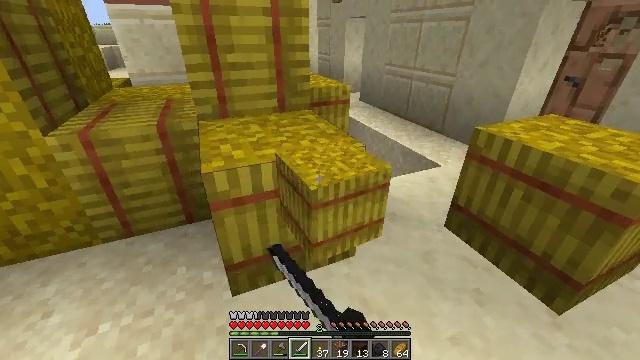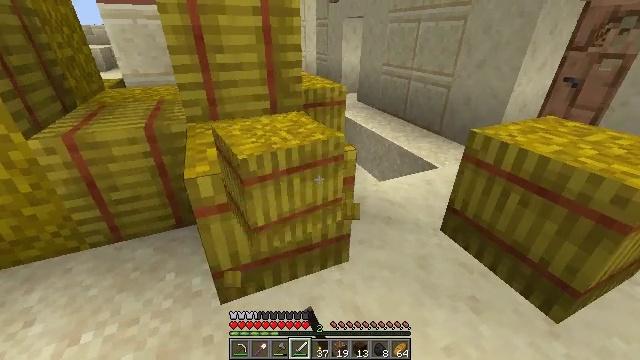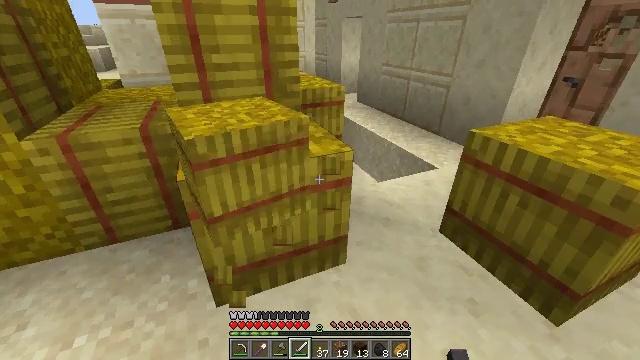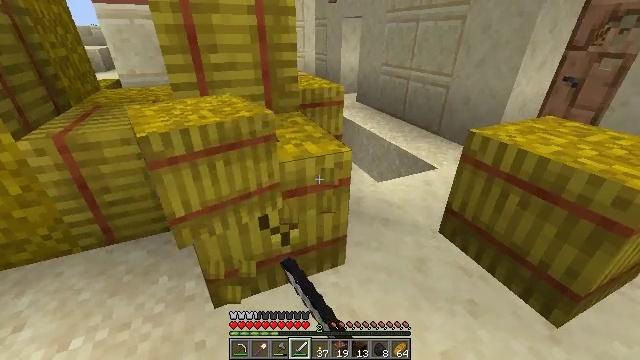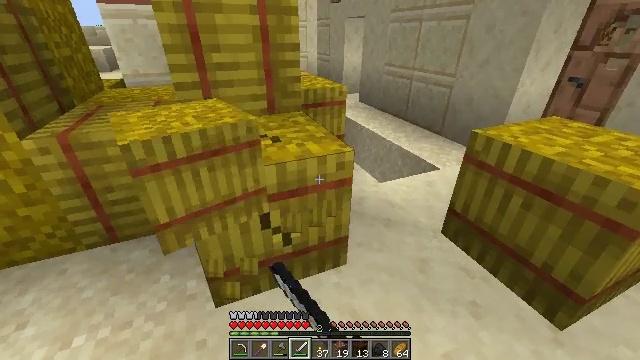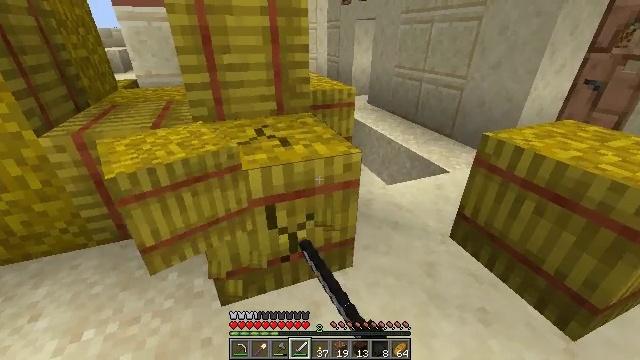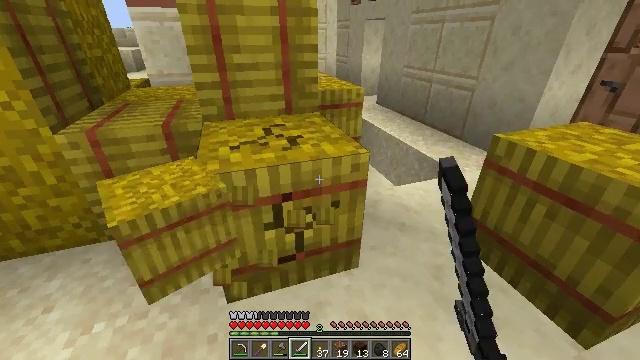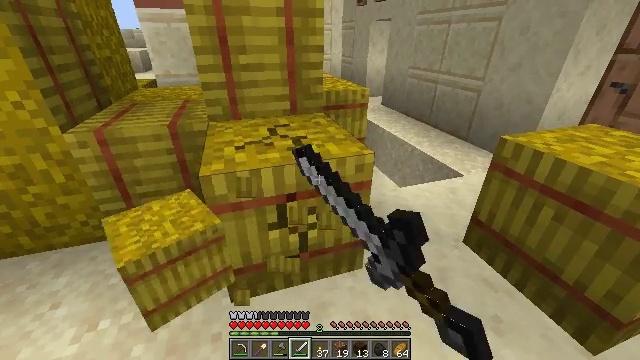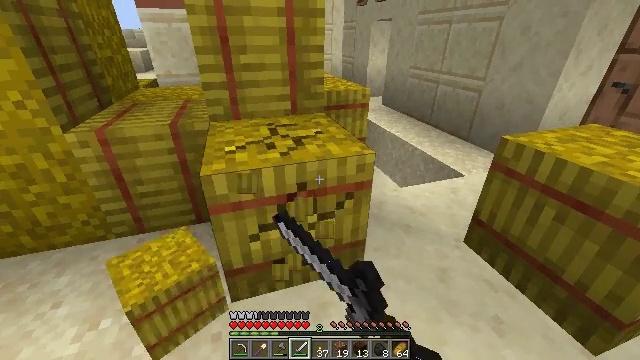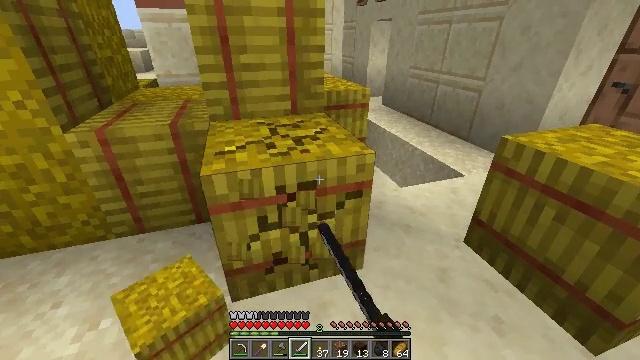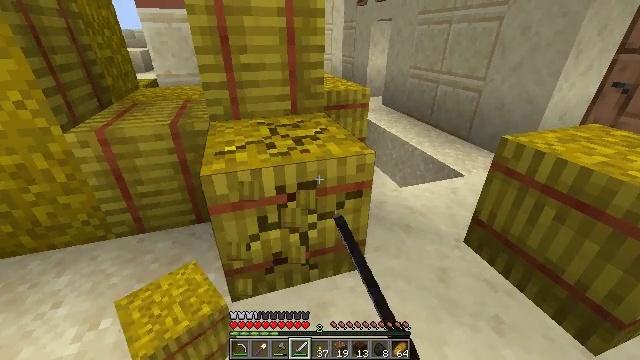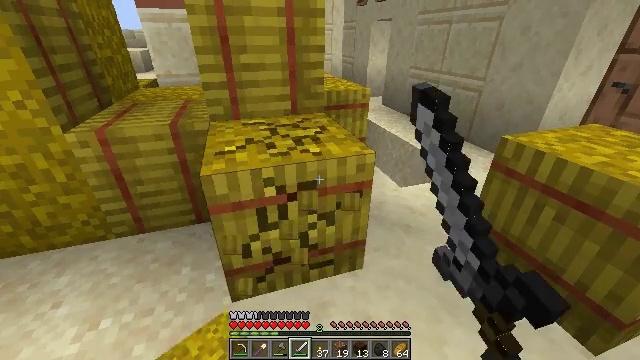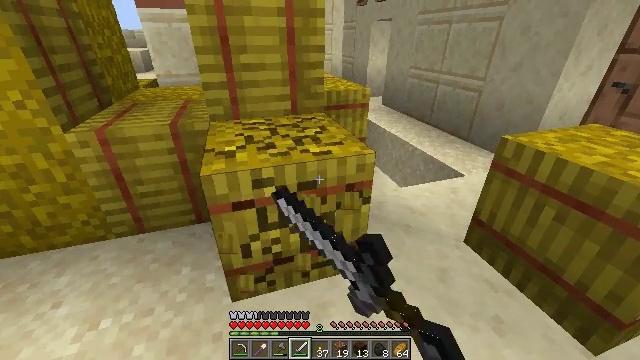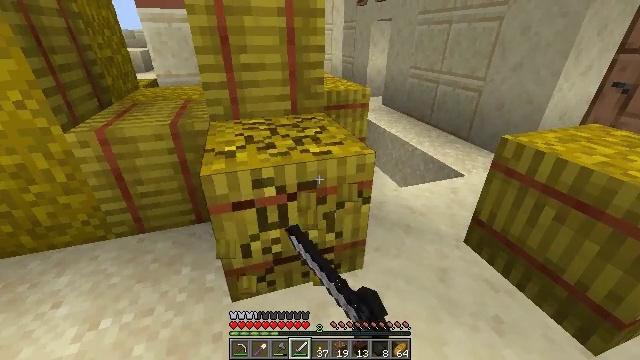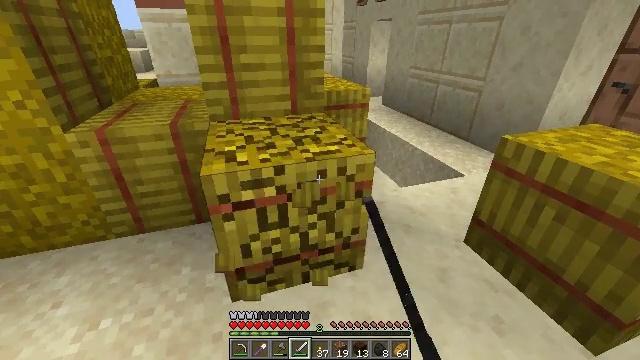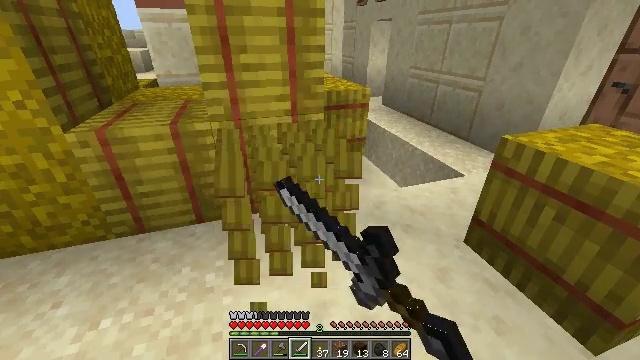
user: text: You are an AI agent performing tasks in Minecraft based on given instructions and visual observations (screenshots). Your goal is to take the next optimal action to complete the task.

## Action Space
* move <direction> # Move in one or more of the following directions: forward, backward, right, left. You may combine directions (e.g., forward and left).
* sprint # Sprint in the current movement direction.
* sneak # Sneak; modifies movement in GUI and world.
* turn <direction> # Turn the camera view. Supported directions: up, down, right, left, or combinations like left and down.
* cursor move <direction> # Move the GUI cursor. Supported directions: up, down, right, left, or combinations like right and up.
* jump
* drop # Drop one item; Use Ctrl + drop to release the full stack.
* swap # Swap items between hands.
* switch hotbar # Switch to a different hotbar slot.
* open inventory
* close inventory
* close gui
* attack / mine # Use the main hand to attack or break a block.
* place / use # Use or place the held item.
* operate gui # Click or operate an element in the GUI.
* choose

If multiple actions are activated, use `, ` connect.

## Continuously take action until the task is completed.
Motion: motion action
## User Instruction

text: Gather hay blocks from the farm.
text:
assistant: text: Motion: attack / mine
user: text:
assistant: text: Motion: attack / mine
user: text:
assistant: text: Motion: attack / mine
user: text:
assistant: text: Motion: attack / mine
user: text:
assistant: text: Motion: turn left, attack / mine
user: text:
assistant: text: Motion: turn left, attack / mine
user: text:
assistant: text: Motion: turn left, attack / mine
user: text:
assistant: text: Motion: attack / mine
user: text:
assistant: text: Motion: attack / mine
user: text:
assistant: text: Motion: attack / mine
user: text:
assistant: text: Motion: attack / mine
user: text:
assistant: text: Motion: attack / mine
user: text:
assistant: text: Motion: attack / mine
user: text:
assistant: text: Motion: attack / mine
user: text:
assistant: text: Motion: attack / mine
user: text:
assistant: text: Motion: attack / mine
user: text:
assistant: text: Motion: move right, attack / mine
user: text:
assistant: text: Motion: move forward and move right, attack / mine
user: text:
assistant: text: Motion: move forward and move right, turn right and down, attack / mine
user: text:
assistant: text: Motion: move forward and move right, turn right and down, attack / mine
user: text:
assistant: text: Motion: move forward and move right, turn right and down, attack / mine
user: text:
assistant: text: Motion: move forward and move right, attack / mine
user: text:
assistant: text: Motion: move right, turn left, attack / mine
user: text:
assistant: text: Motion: turn left, attack / mine
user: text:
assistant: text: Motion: turn left, attack / mine
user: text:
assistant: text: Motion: attack / mine
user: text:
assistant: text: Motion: attack / mine
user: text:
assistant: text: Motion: attack / mine
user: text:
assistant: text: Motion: attack / mine
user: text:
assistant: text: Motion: attack / mine